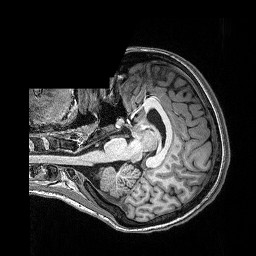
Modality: T1w
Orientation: axial